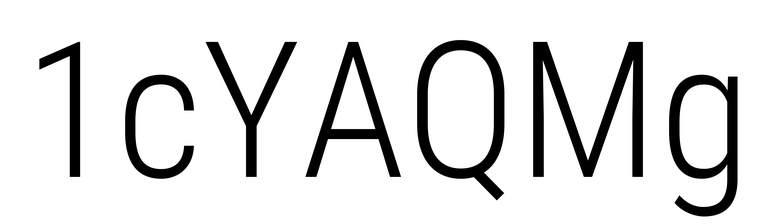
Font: Roboto_Condensed_Light